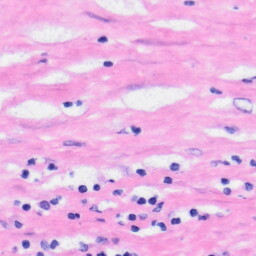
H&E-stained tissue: Liver